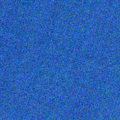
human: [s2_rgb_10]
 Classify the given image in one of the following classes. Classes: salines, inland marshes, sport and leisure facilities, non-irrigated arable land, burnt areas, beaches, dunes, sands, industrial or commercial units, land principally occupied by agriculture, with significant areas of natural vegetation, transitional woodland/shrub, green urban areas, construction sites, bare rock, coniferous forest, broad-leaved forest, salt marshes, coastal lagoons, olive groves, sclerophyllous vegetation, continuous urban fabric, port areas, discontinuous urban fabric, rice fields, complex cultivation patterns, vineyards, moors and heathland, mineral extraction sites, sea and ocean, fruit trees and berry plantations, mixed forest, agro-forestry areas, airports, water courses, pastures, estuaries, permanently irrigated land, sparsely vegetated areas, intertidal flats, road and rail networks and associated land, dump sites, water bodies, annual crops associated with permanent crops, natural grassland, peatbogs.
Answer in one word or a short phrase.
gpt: sea and ocean